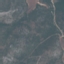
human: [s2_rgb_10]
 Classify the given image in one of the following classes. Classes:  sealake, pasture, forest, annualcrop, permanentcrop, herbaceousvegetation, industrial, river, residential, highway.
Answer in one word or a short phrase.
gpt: HerbaceousVegetation